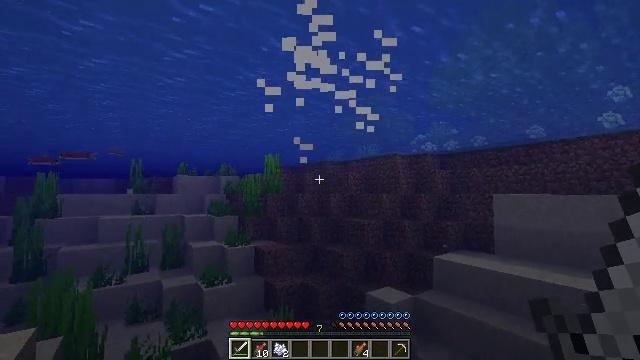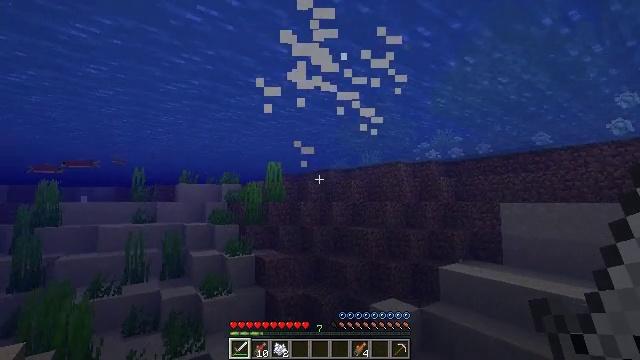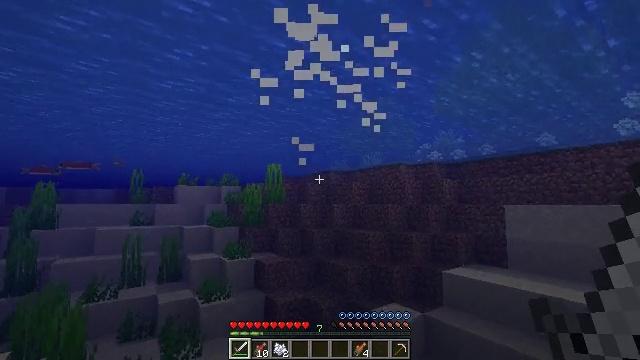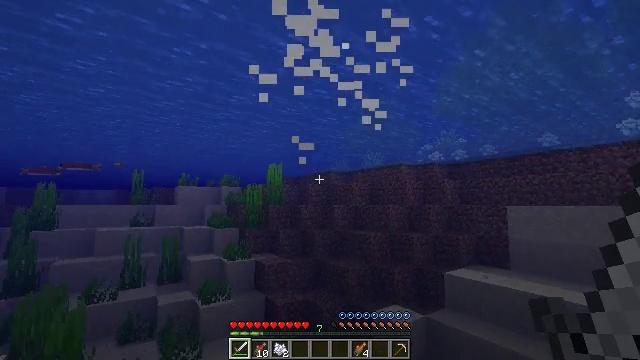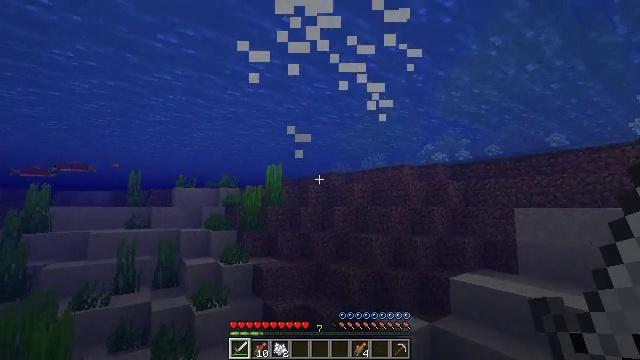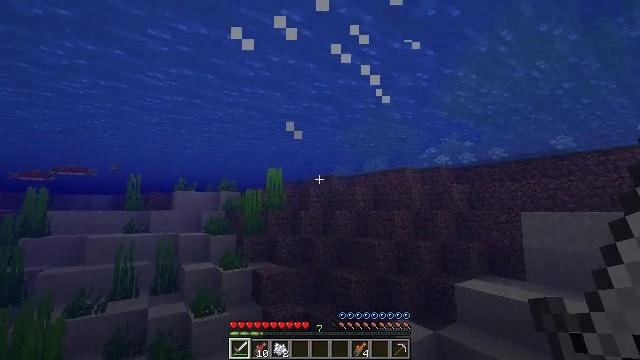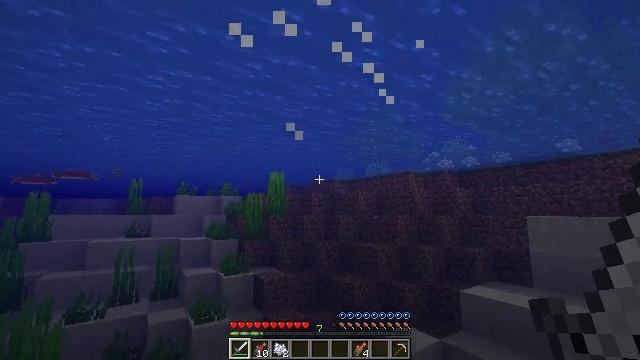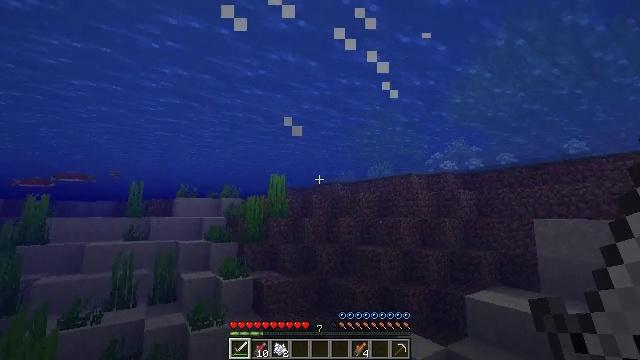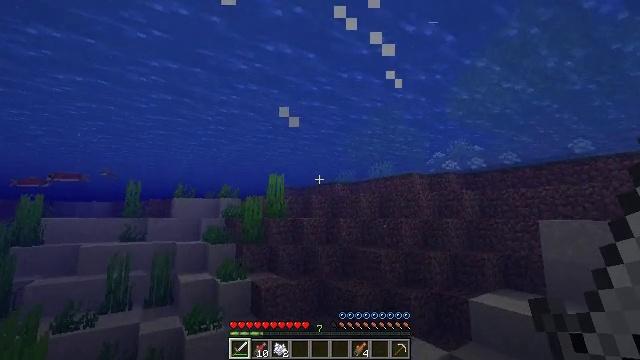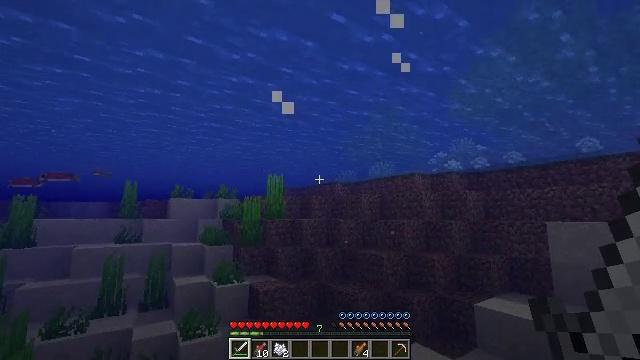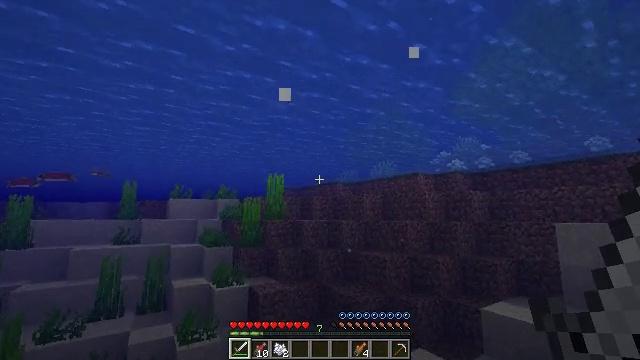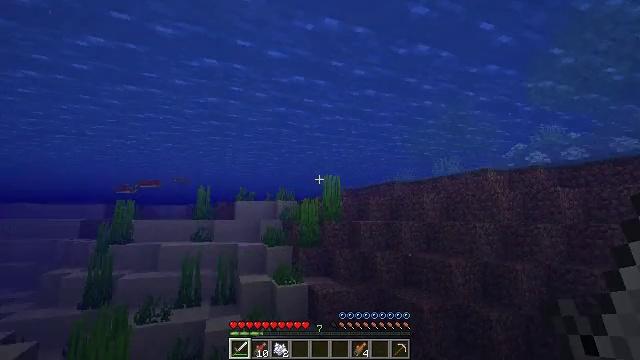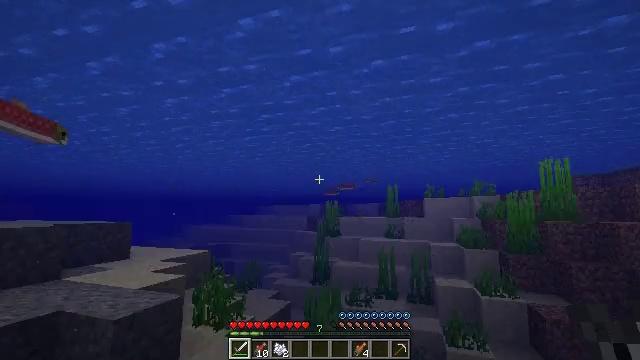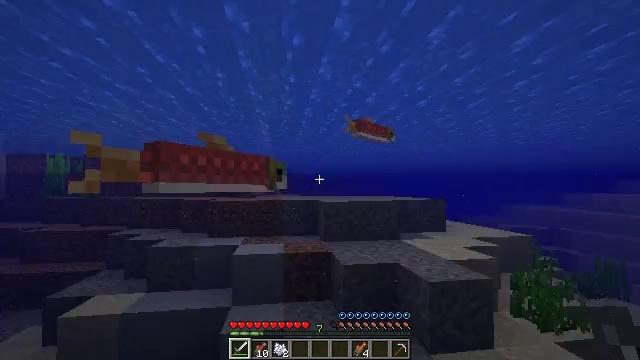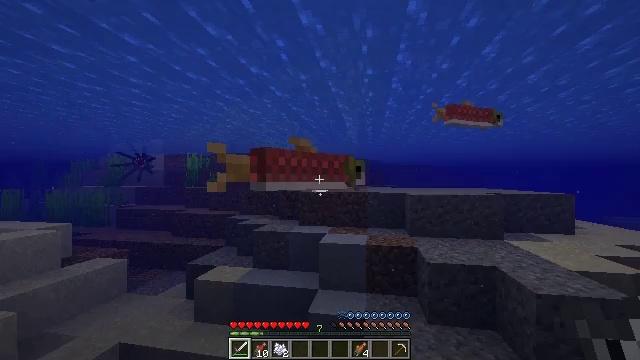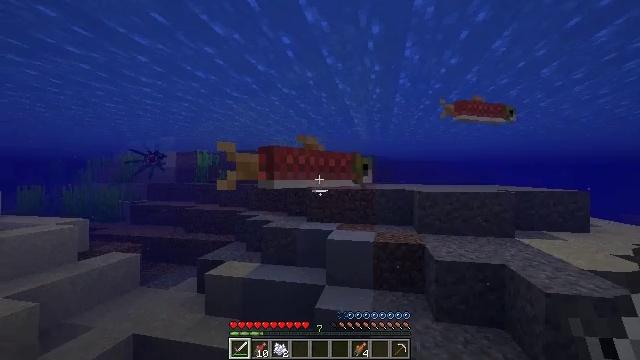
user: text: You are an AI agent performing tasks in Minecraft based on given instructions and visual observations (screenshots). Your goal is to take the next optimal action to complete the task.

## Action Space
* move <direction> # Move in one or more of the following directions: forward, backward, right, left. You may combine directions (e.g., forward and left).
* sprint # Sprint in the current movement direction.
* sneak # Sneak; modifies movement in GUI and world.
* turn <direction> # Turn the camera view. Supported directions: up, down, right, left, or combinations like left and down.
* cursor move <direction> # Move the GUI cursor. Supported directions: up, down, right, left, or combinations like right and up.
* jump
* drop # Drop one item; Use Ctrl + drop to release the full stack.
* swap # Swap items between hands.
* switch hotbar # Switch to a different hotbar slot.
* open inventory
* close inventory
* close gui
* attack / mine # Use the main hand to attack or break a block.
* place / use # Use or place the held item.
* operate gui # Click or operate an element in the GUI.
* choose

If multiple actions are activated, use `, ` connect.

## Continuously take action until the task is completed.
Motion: motion action
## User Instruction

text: Kill aquatic mobs.
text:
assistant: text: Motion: move forward, turn up
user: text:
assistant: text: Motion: move forward
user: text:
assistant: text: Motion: move forward
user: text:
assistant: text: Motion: move forward
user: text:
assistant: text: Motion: move forward
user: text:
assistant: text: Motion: move forward
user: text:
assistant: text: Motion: move forward
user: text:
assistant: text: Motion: move forward
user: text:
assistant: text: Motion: move forward
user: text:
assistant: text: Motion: move forward
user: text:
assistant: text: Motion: move forward, turn left
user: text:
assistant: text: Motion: move forward, turn left
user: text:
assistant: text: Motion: move forward, turn left and down
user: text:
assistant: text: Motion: move forward, turn left and down
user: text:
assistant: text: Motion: move forward, turn left
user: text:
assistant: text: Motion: move forward
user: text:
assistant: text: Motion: move forward
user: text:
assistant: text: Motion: move forward
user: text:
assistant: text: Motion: move forward
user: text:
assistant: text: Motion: move forward
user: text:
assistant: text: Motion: move forward, turn left
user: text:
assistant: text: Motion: move forward, turn left and down, attack / mine
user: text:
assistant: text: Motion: move forward, turn down, attack / mine
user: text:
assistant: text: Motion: move forward, turn down, attack / mine
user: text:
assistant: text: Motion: move forward
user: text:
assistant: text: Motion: move forward
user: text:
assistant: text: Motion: move forward, turn right
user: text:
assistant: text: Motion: move forward, turn right
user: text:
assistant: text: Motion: move forward, turn right
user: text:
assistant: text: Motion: move forward, turn right